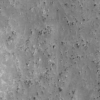
Label: not_dusty